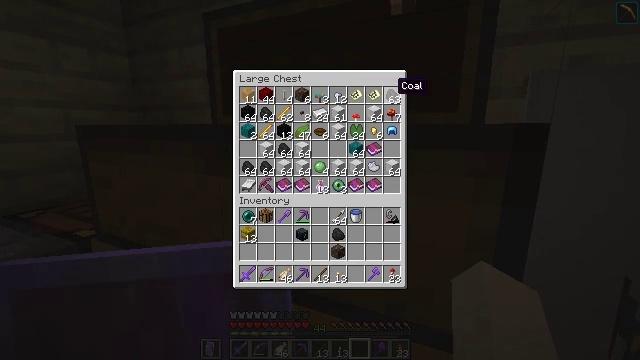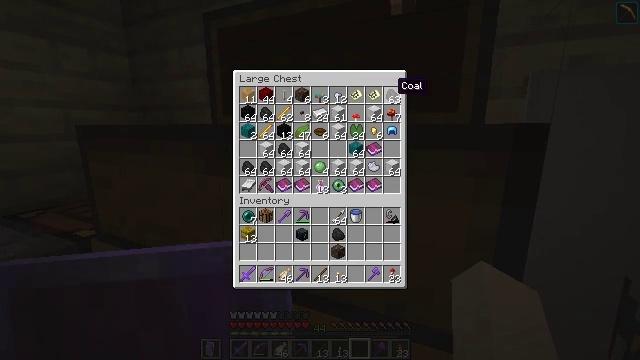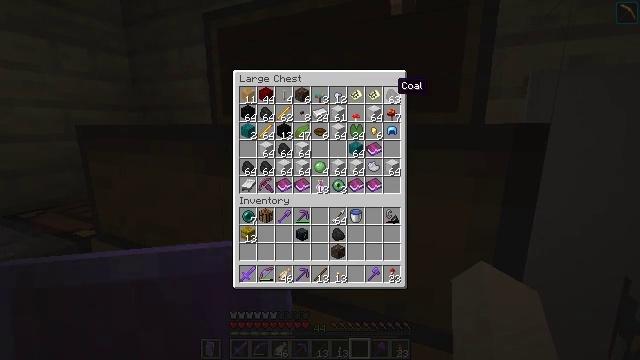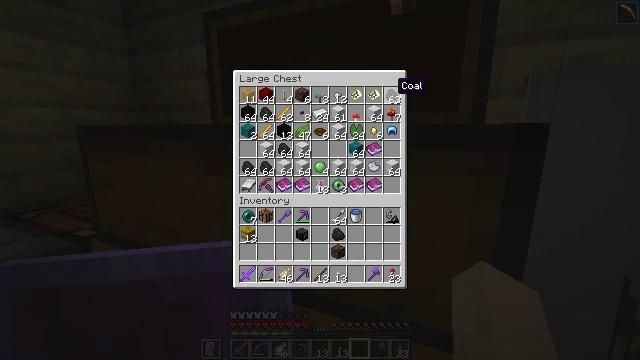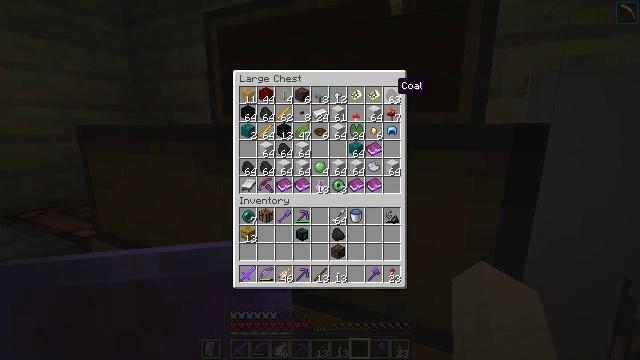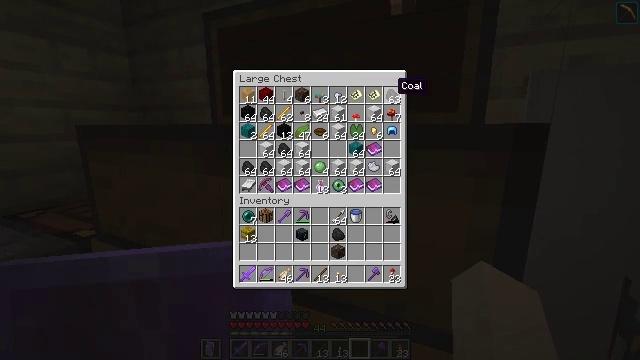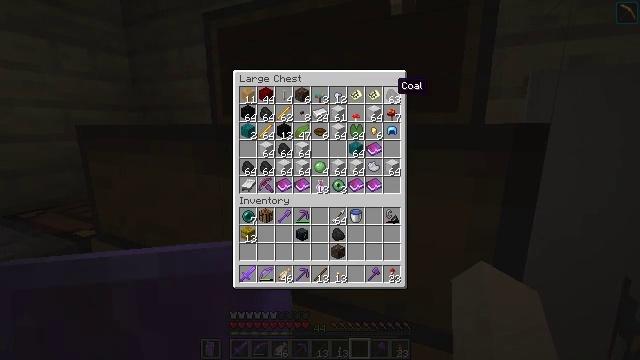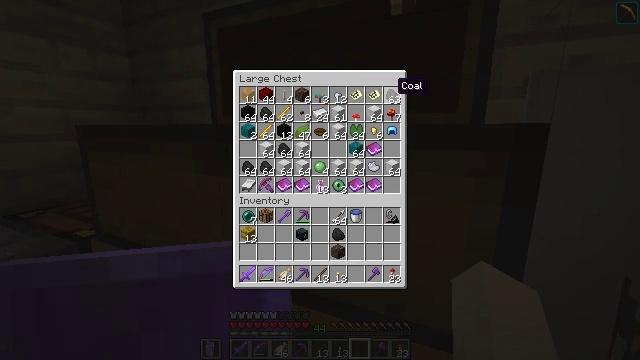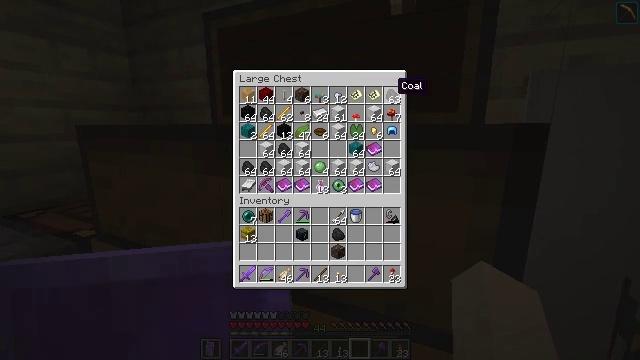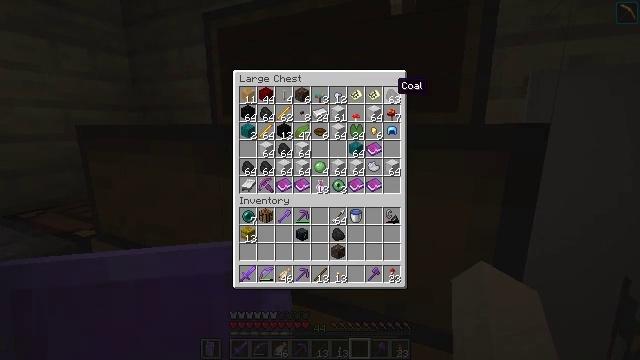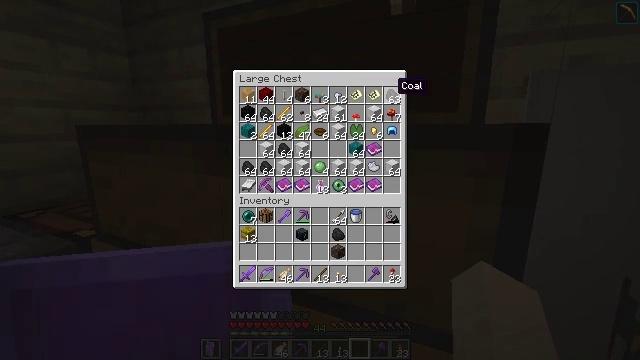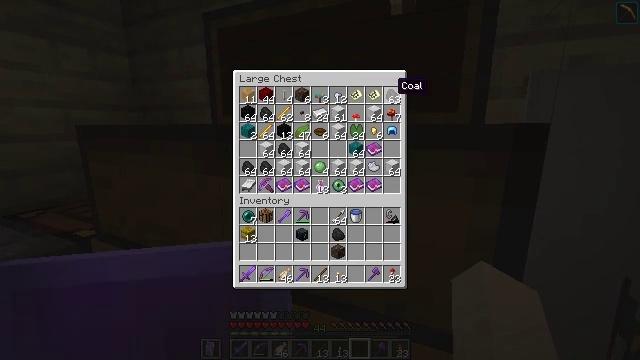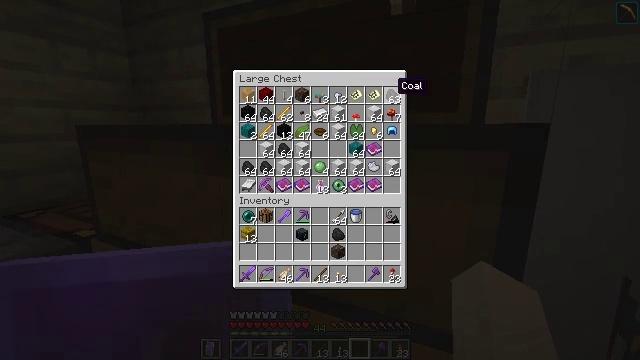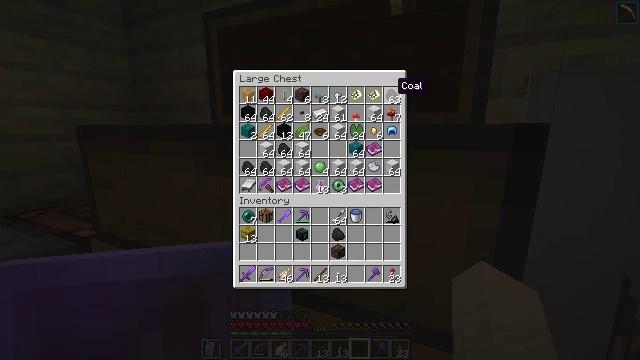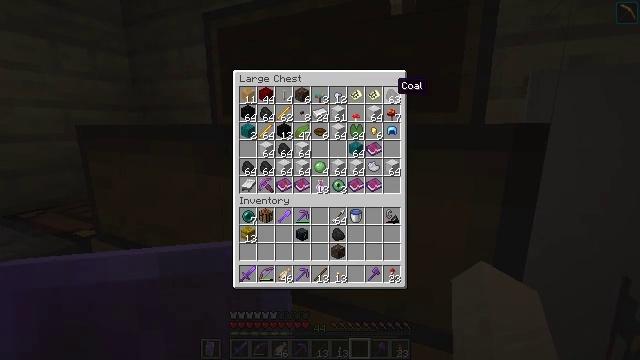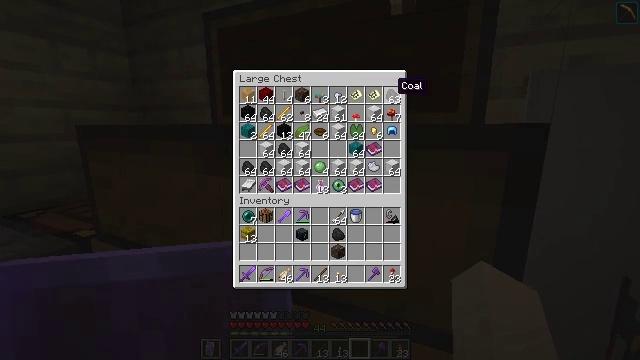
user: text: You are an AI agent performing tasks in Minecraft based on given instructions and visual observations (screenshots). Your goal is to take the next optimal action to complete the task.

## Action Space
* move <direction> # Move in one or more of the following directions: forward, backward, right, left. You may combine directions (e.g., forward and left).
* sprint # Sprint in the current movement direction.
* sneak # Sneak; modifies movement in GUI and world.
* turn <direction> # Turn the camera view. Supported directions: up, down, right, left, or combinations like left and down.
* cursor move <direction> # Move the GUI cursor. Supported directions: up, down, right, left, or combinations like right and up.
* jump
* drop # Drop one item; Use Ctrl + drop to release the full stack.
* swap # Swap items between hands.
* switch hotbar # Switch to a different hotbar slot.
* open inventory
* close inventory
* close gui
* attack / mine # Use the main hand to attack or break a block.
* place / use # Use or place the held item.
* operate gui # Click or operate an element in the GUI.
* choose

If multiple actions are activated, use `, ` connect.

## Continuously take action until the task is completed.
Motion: motion action
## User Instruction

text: craft item soul torch
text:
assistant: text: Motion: no_op
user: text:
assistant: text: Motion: no_op
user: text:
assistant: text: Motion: no_op
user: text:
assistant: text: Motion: no_op
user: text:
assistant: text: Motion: no_op
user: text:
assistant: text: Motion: no_op
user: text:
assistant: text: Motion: no_op
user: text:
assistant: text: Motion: no_op
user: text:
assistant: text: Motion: no_op
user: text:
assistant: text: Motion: no_op
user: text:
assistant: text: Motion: no_op
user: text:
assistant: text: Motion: no_op
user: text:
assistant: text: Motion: no_op
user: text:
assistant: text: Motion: no_op
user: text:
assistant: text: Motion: no_op
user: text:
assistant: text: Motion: no_op
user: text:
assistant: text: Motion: no_op
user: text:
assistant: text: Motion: no_op
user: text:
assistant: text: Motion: no_op
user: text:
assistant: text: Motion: no_op
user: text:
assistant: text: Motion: no_op
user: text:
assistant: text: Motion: no_op
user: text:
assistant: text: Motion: no_op
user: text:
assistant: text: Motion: no_op
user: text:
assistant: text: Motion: no_op
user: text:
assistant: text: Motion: no_op
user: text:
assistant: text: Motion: no_op
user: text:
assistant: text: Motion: turn left and up
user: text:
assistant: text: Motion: turn left and up
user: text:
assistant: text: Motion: turn left and up